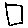
Label: square